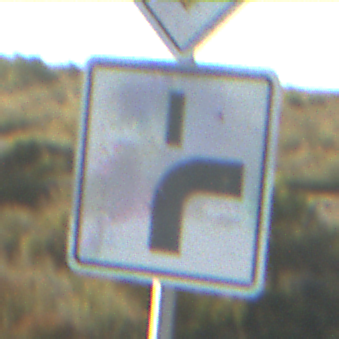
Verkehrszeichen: VerlaufVorfahrtsstrasse8
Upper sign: Vorfahrtsstrasse
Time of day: SunriseSunset
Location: Outdoor (Nature)
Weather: PartlyCloudy
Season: NotSpecified
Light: Natural